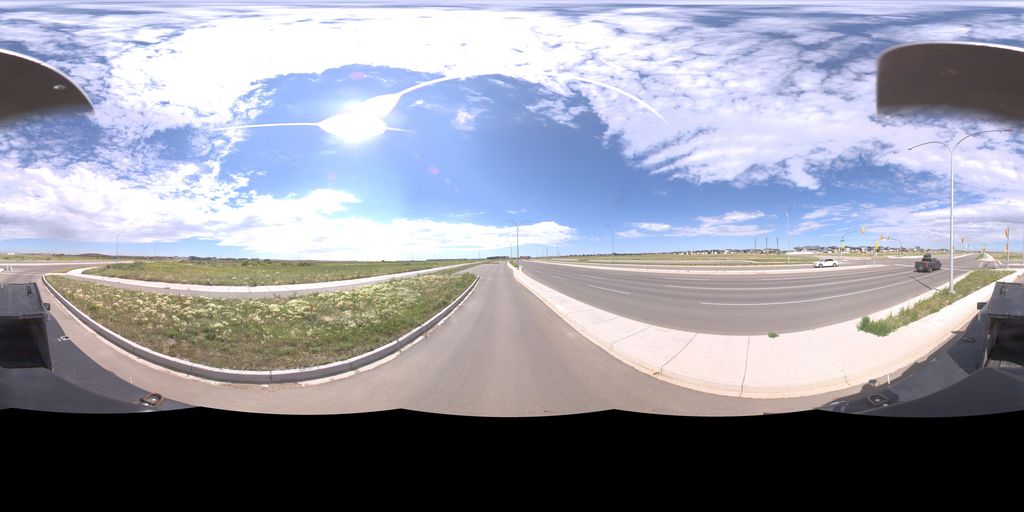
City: saskatoon